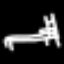
Label: bed